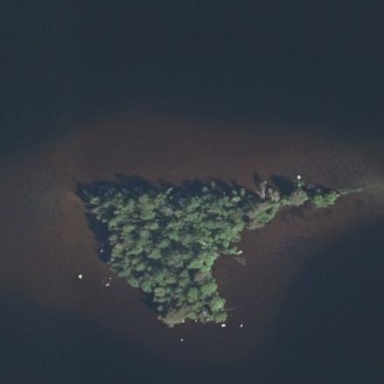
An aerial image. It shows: Woodland islet designated as nature reserve.